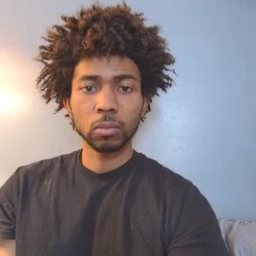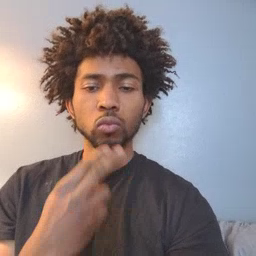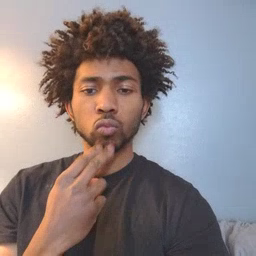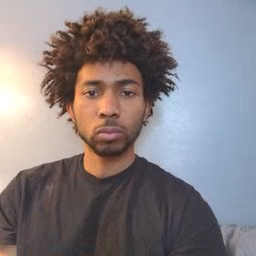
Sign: cute